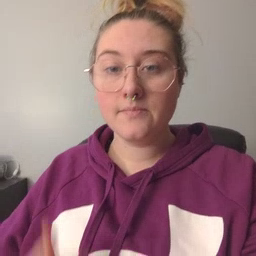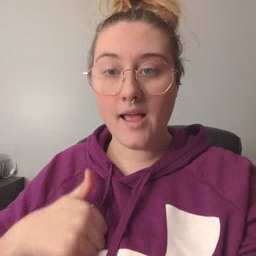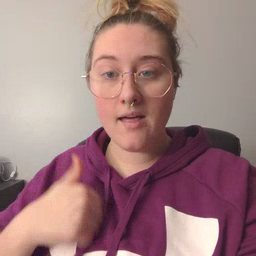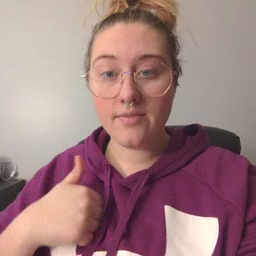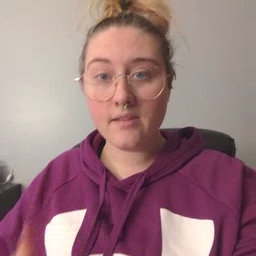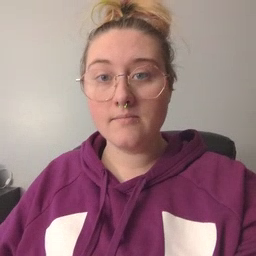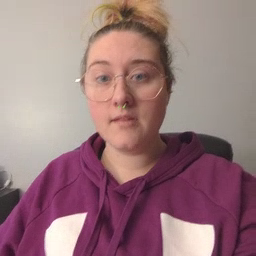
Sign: bath